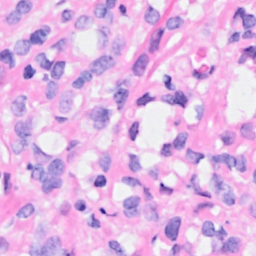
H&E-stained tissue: Breast